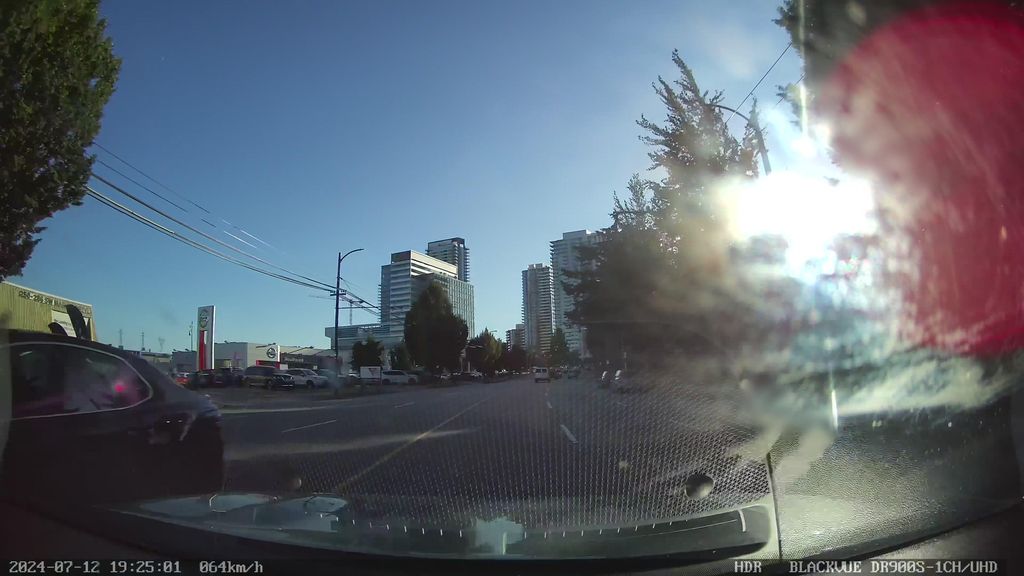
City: vancouver